Interaction volume radius: 10 \u00c5
Interaction volume height: 10 \u00c5
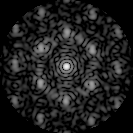
Disorder parameter: 0.5801